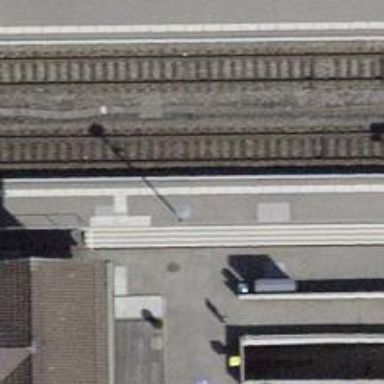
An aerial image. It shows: Stop position for public transport on the railway.